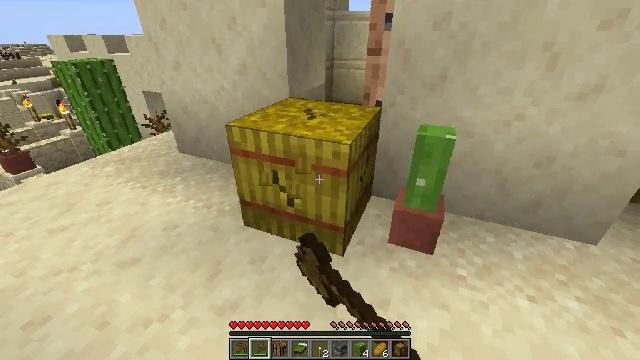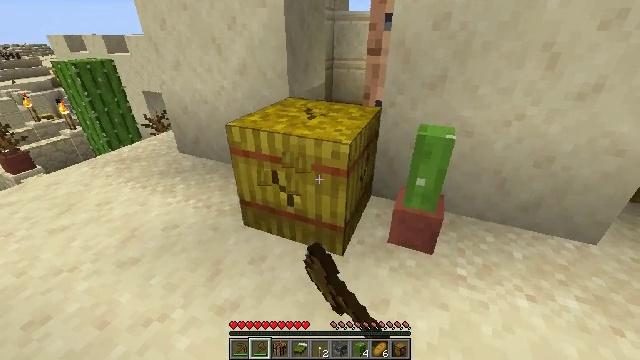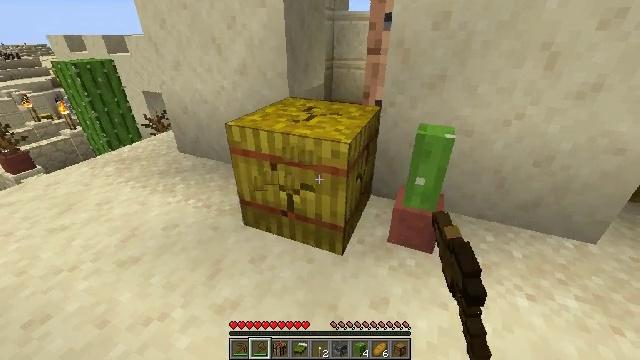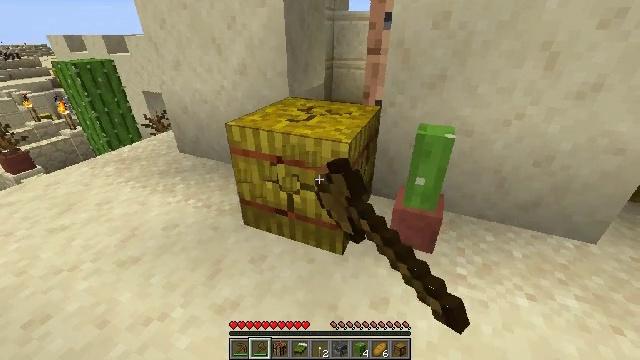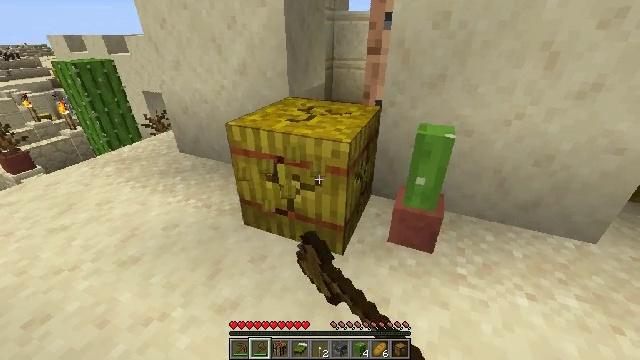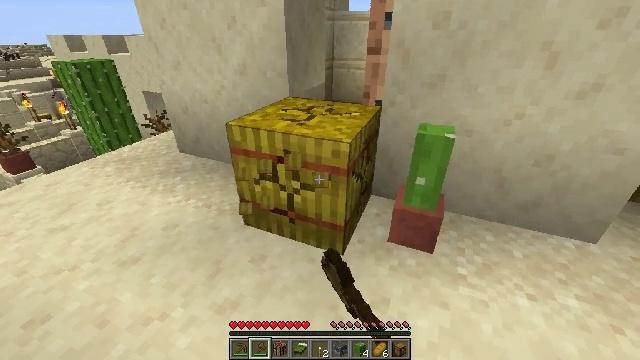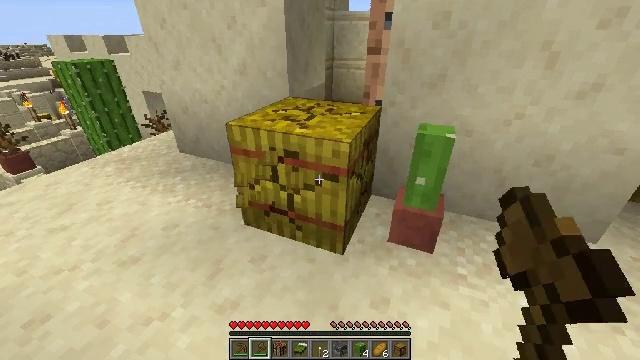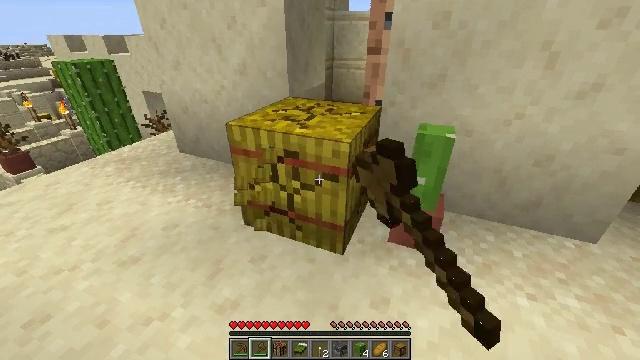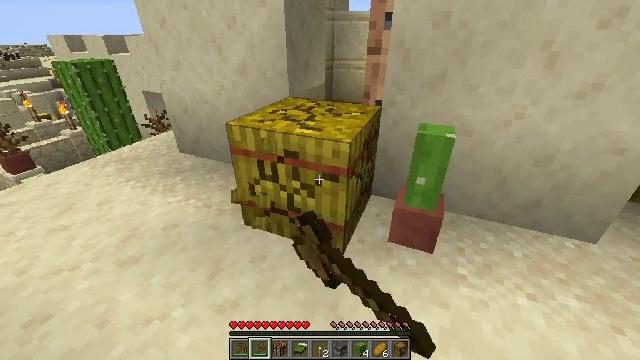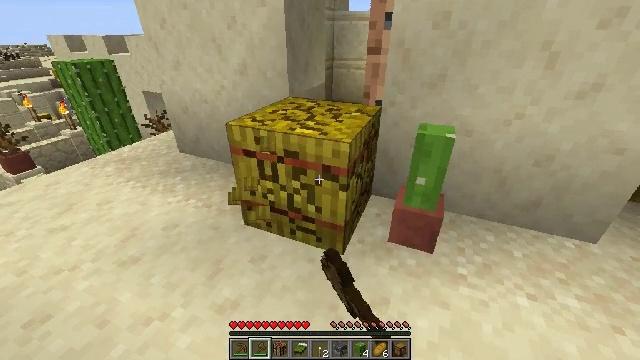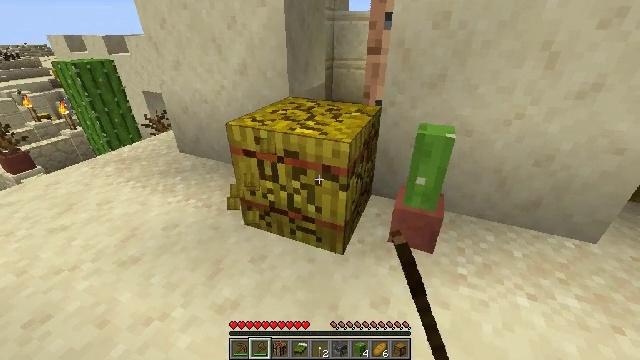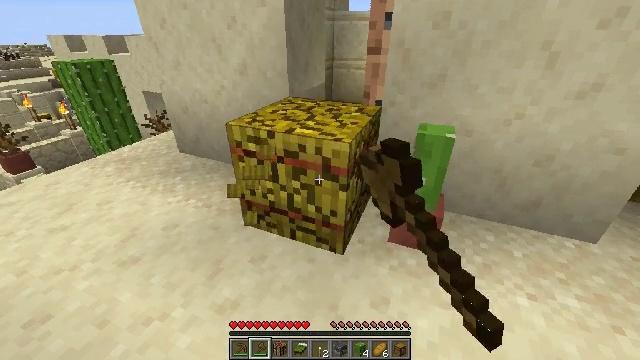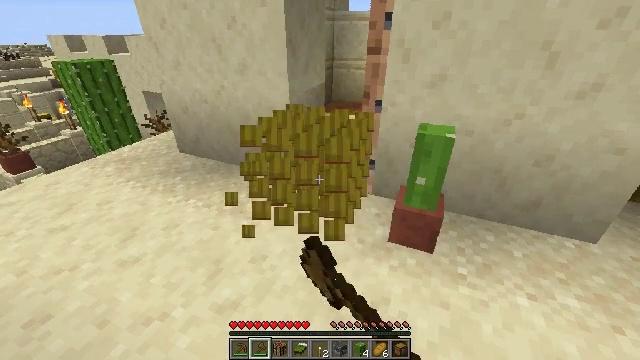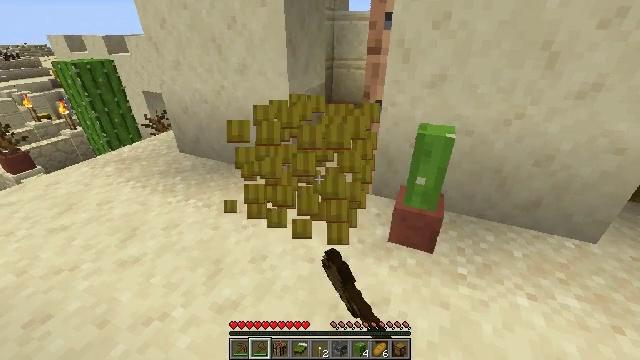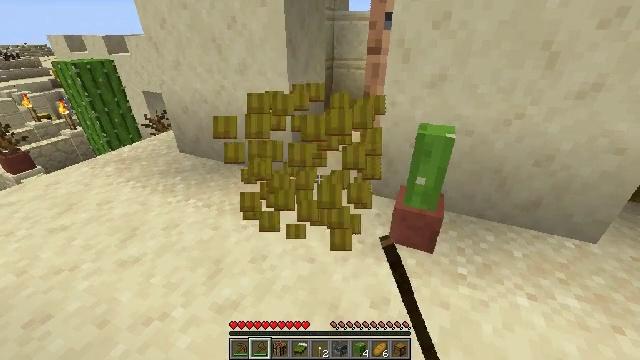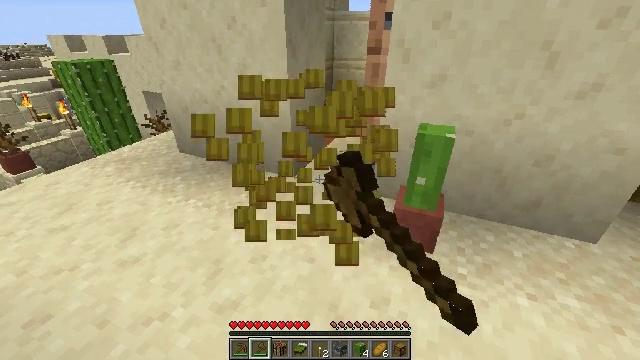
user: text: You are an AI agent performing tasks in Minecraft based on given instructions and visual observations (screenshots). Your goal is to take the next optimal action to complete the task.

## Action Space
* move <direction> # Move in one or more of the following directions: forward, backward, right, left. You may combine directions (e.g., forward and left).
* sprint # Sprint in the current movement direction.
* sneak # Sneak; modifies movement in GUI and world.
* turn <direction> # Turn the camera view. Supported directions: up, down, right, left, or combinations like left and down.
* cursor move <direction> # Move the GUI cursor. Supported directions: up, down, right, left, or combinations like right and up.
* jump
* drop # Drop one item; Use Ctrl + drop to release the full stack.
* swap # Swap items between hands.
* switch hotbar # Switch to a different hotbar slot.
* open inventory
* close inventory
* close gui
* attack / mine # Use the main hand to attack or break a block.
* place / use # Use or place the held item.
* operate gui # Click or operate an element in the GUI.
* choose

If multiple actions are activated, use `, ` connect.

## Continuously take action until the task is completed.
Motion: motion action
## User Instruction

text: Mine a hay block from the field.
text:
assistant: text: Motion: attack / mine
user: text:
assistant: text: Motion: attack / mine
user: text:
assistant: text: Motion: attack / mine
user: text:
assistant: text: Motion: attack / mine
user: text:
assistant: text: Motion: attack / mine
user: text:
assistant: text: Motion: attack / mine
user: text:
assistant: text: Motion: attack / mine
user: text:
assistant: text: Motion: attack / mine
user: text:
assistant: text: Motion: attack / mine
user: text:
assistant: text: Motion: attack / mine
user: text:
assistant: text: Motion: attack / mine
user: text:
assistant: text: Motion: attack / mine
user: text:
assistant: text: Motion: attack / mine
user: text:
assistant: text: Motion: attack / mine
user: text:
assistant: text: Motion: attack / mine
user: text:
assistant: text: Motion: attack / mine
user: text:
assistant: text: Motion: attack / mine
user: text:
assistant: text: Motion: move forward and move left, attack / mine
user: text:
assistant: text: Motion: move forward and move left, turn right and up, attack / mine
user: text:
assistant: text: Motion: move forward and move left, turn right and up
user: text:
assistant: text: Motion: move forward and move left
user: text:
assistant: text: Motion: move forward and move left
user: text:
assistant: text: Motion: move forward, turn right
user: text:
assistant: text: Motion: move forward, turn right
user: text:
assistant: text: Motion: move forward, turn right
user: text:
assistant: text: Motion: move forward, turn right
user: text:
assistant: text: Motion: move forward, turn right
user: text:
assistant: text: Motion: move forward, turn right and up
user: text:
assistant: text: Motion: move forward
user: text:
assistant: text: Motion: move forward